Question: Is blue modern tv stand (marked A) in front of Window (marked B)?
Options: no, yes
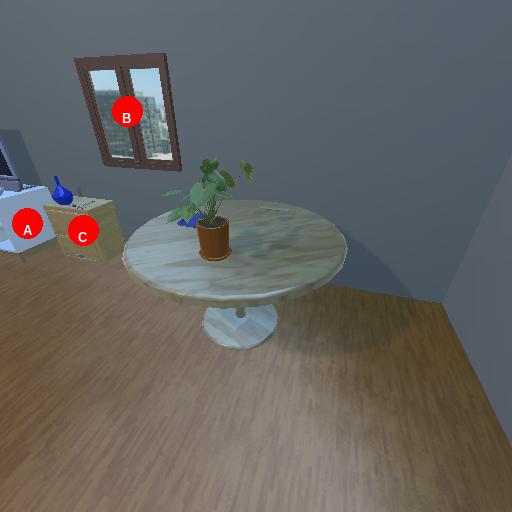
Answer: no